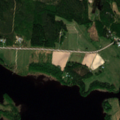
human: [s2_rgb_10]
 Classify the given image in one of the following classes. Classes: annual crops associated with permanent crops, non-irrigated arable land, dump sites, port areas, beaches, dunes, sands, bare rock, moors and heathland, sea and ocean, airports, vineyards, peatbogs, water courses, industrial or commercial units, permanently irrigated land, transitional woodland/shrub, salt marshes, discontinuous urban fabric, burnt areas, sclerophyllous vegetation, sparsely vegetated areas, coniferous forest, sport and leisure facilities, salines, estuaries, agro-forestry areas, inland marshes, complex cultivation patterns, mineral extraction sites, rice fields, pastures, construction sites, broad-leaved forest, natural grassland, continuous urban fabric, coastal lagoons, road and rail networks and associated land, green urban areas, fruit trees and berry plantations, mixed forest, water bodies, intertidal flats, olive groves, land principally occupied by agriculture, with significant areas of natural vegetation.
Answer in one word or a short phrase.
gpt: land principally occupied by agriculture, with significant areas of natural vegetation, coniferous forest, mixed forest, water bodies